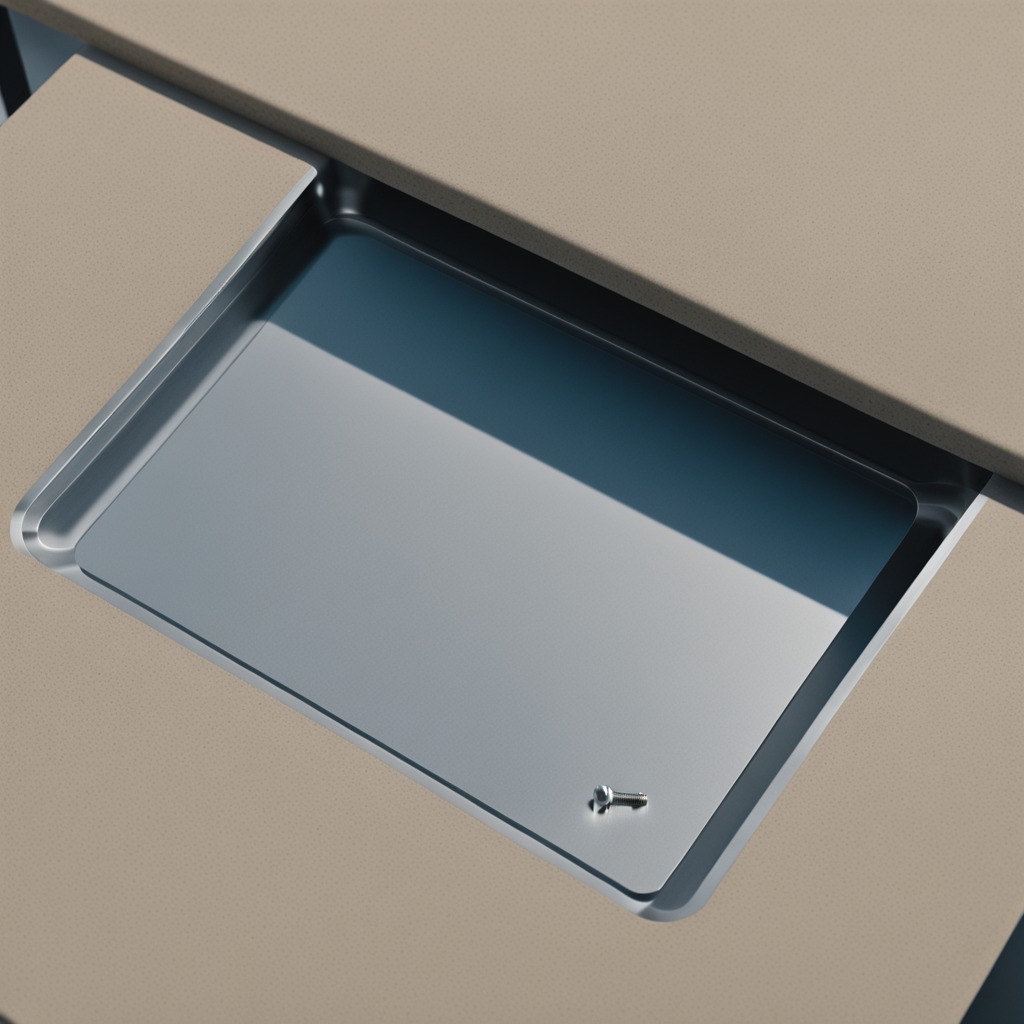
A metal screw is lying on the table.